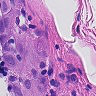
Metastatic tissue present: yes